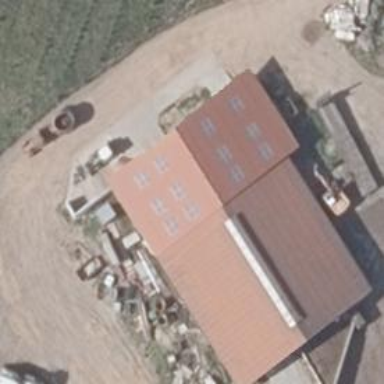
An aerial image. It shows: Cowshed building.